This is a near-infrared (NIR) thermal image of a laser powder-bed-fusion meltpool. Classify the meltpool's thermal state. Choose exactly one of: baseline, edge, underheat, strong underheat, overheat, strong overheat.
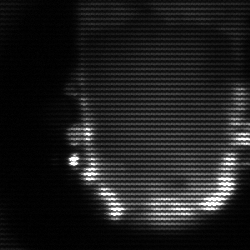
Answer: baseline